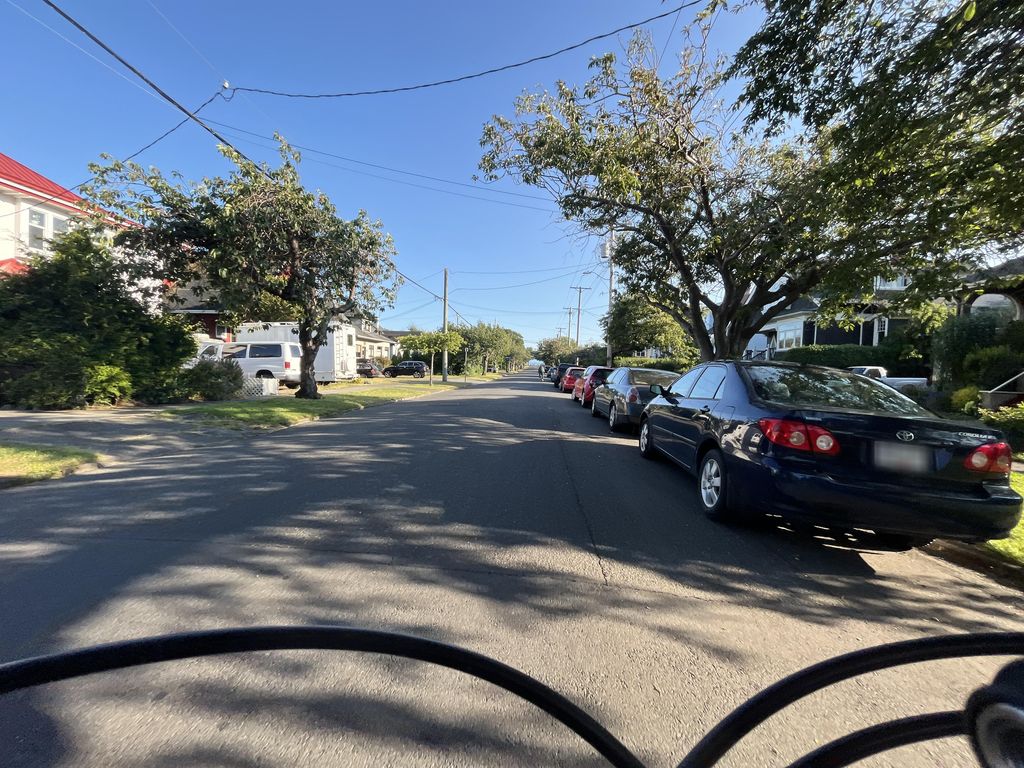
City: victoria